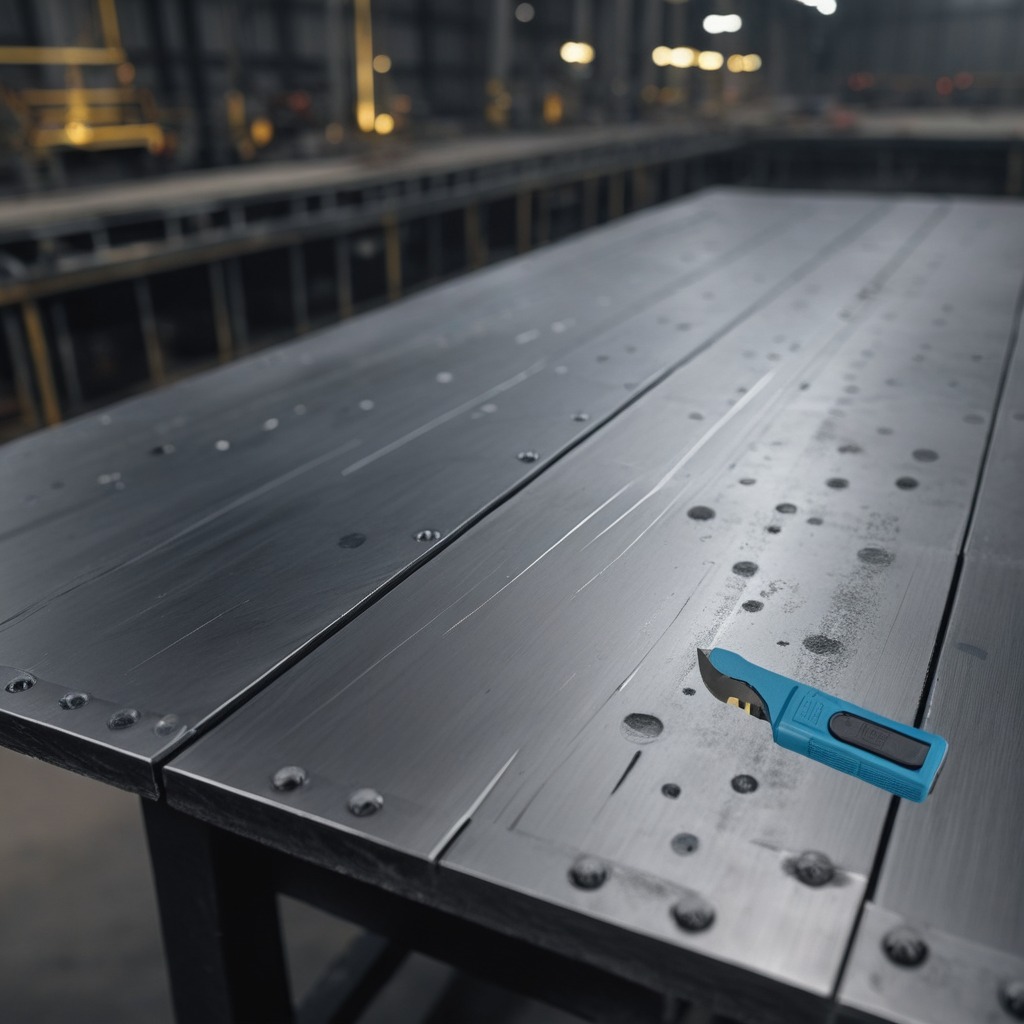
A utility knife lying on the cold steel table in a mining workshop gritty textures